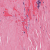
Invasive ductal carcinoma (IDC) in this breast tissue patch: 0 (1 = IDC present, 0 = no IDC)